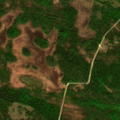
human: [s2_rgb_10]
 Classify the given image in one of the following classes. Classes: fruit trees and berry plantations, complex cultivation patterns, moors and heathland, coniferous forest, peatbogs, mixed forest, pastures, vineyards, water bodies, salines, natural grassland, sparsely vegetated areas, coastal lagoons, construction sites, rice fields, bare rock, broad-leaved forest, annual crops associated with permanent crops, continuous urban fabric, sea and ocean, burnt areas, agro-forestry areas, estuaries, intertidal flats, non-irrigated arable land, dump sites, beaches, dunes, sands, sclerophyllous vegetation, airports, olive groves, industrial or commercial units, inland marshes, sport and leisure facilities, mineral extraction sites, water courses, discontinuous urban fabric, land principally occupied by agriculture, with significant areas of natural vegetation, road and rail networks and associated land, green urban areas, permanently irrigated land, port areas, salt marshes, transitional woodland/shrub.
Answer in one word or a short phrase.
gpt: mixed forest, transitional woodland/shrub